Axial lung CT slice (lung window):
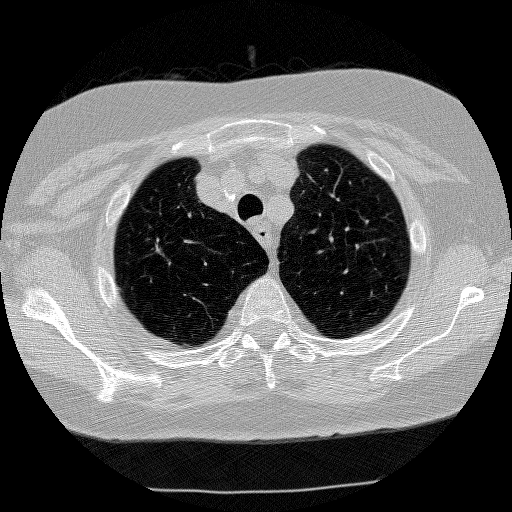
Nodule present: no